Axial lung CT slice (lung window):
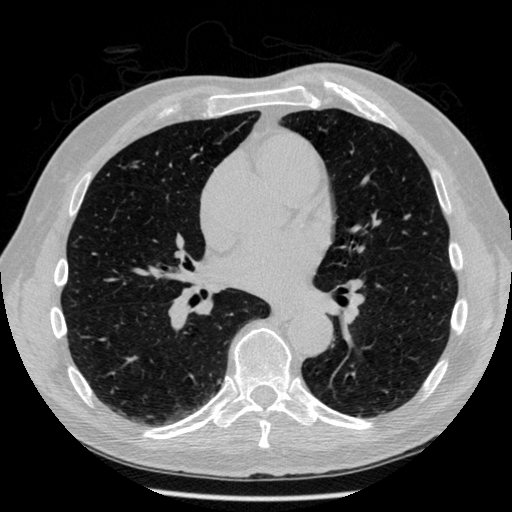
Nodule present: no